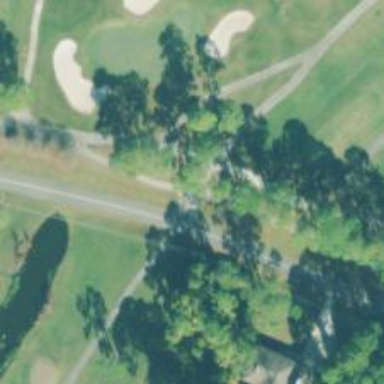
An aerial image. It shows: Service road used as golf cart path.